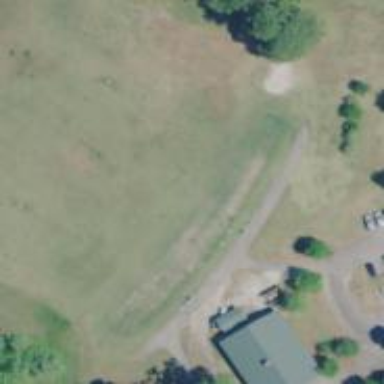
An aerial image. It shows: Pathway for golfing.